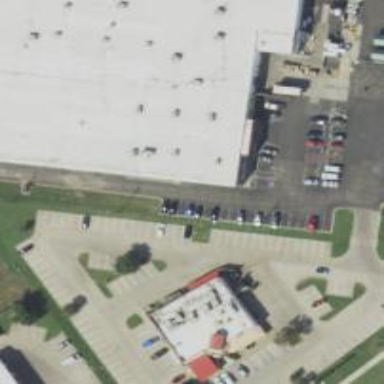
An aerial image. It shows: Clinic.